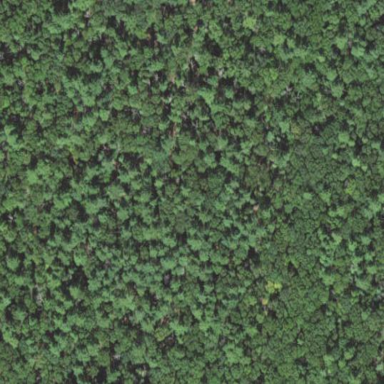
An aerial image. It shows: Woodland consisting mainly of needle-leaved trees.